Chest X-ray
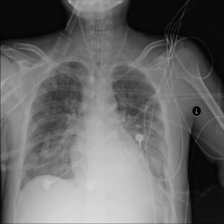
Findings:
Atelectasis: negative
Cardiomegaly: negative
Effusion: negative
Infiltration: negative
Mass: negative
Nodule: negative
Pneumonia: negative
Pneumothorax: negative
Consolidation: positive
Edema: negative
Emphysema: negative
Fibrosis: negative
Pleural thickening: negative
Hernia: negative